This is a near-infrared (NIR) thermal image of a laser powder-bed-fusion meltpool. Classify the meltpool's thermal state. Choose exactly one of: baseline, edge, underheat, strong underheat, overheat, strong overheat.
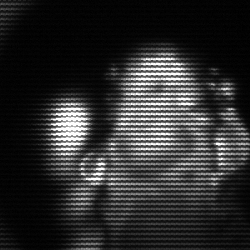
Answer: strong underheat